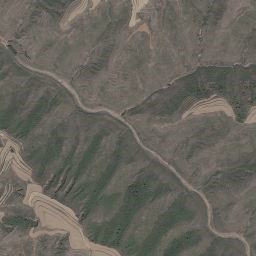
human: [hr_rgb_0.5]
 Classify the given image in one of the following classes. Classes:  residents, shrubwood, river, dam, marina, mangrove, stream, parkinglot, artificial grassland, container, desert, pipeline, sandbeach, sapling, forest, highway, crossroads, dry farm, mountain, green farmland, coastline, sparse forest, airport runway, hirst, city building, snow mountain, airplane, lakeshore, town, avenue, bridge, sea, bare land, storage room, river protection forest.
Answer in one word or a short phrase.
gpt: mountain